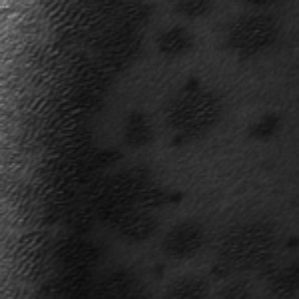
Label: frost